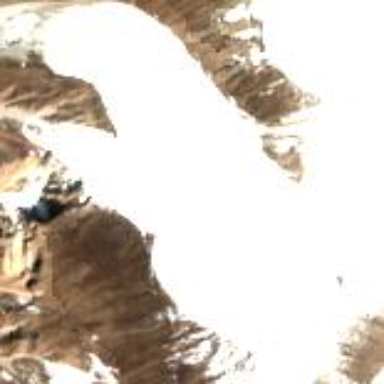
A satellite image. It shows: Majestic glacier in the distance.